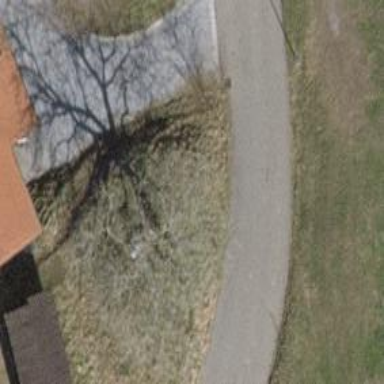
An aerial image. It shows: Urban tree adds touch of nature to the surroundings.